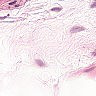
Metastatic tissue present: no